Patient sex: M
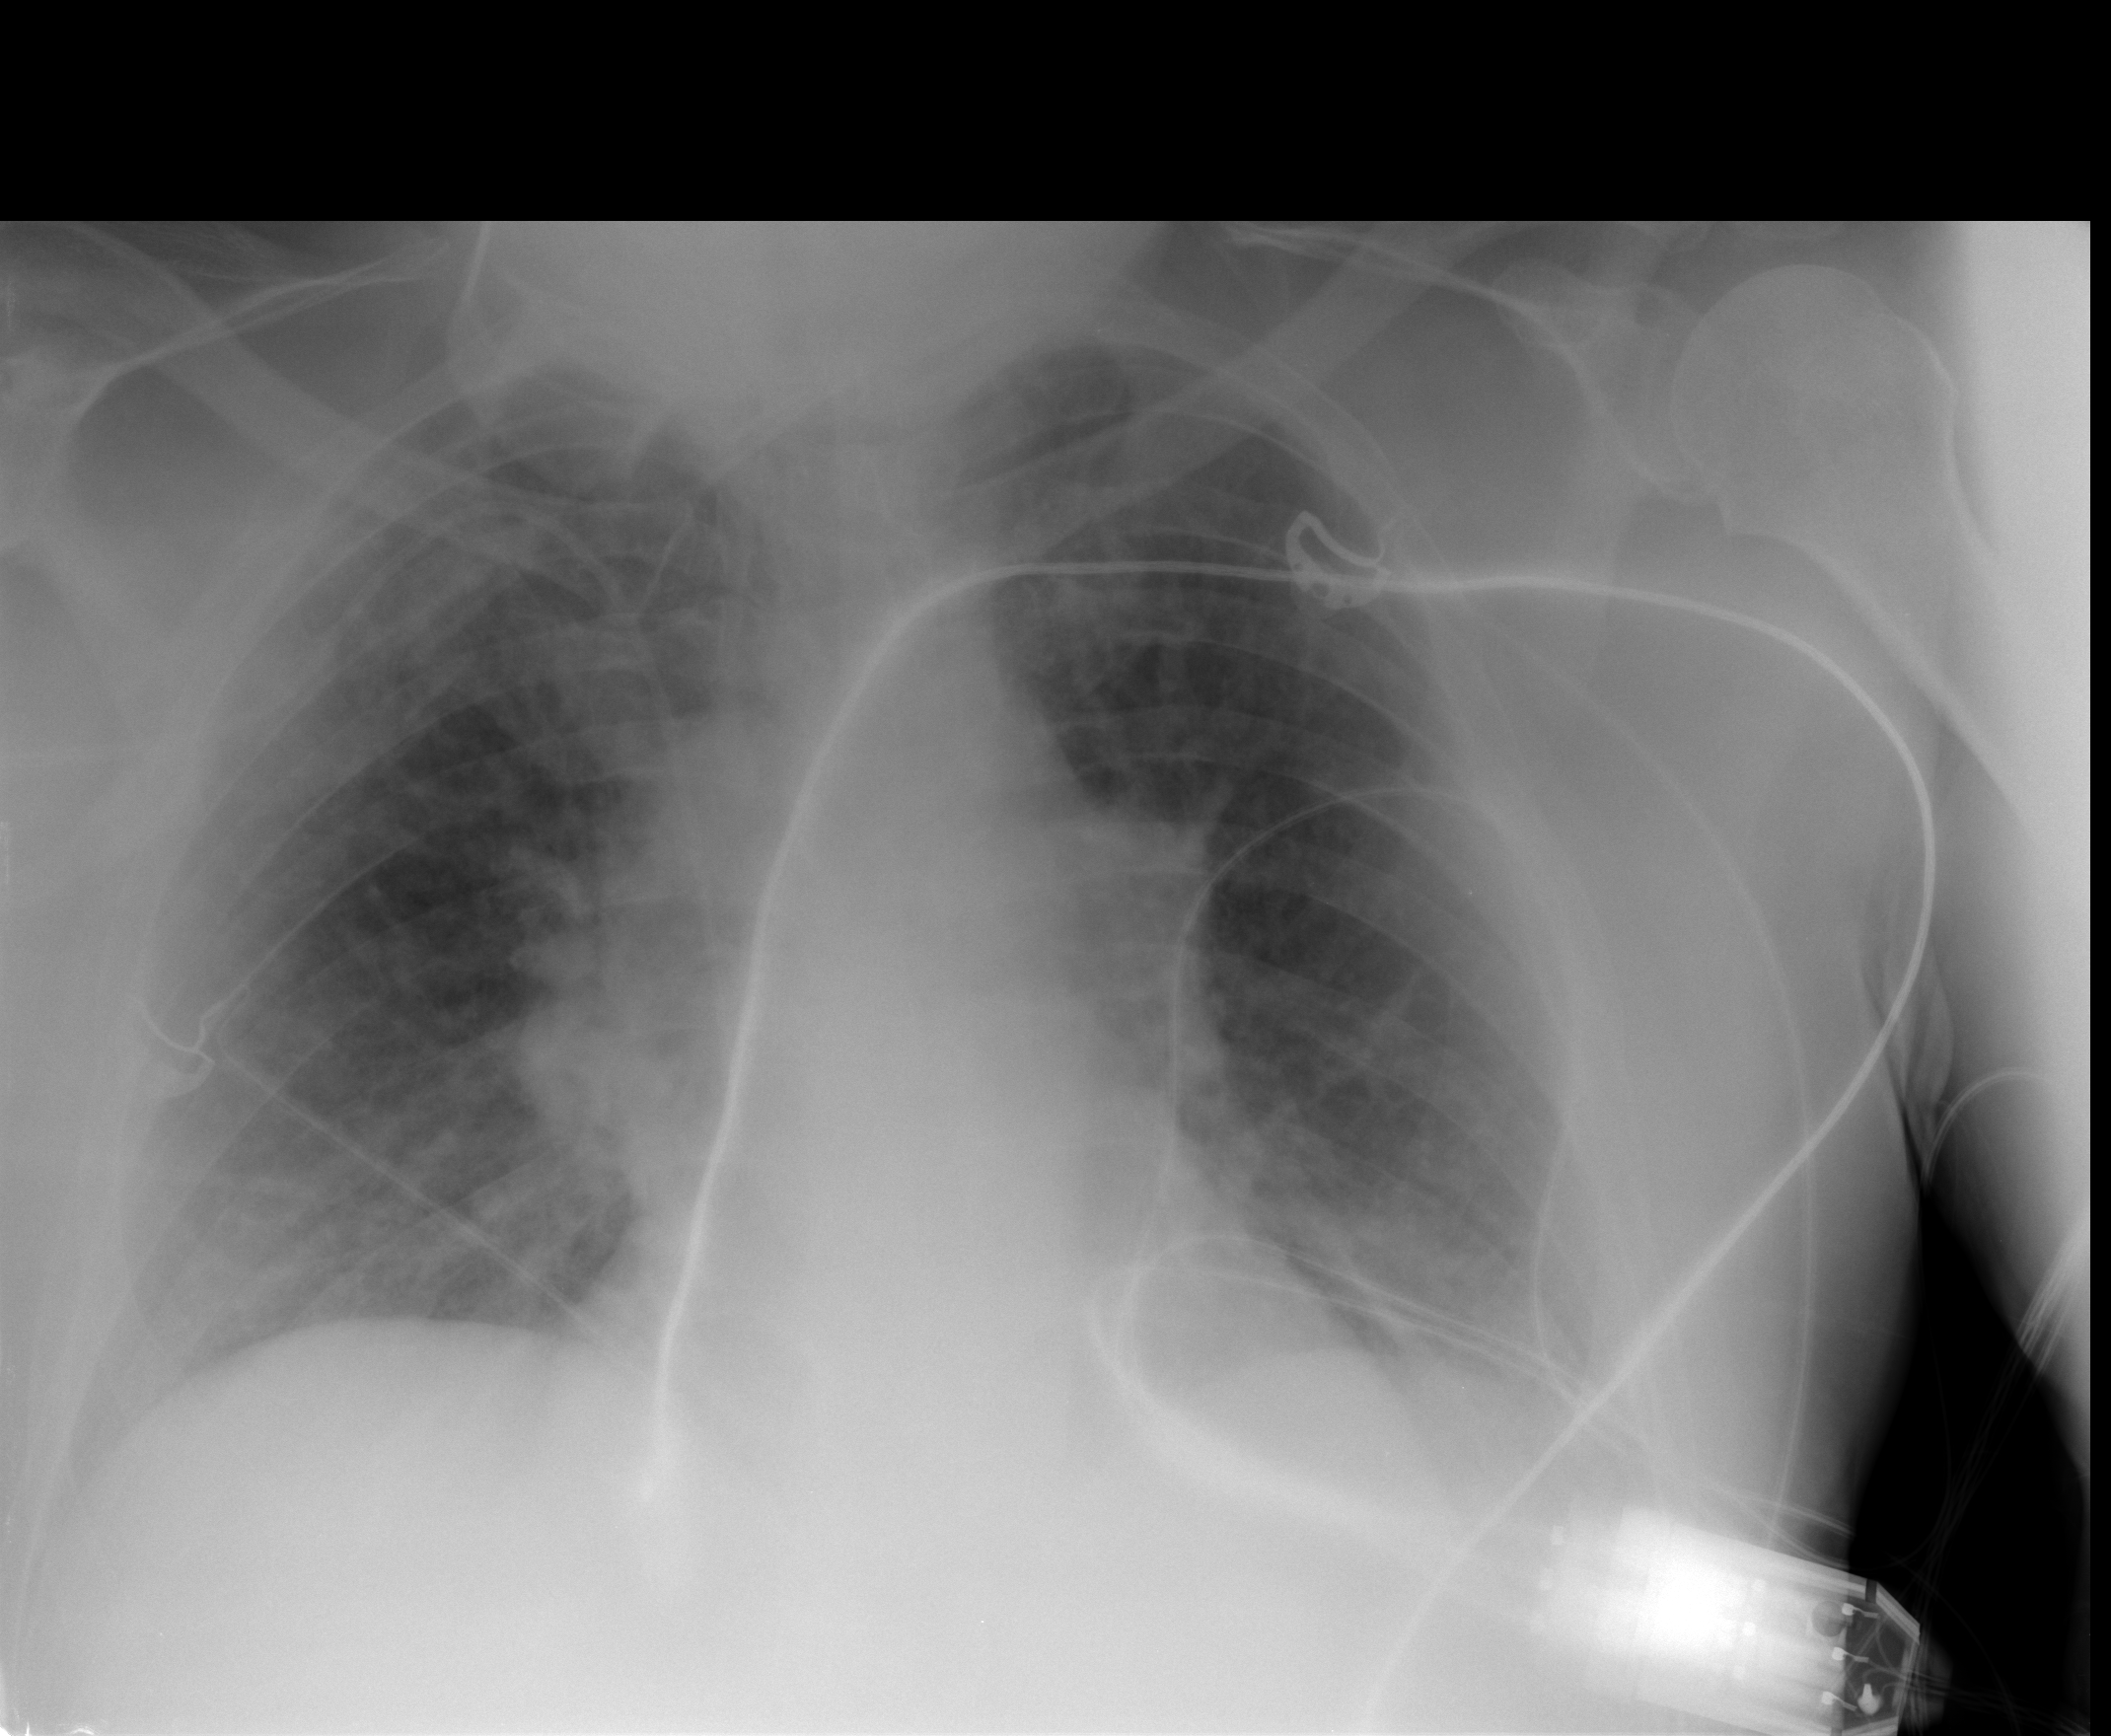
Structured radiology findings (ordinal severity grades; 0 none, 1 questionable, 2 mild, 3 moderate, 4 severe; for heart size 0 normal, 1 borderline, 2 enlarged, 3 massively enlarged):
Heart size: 0
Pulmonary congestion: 2
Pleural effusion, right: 0
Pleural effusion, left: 0
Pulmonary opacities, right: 2
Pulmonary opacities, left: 2
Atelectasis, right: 2
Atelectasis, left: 2